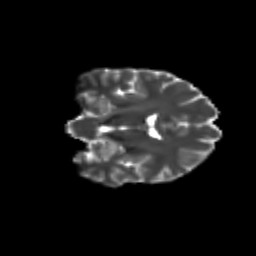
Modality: T2w
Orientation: coronal
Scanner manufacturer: siemens
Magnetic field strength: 3 T
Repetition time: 9.2 s
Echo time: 0.084 s